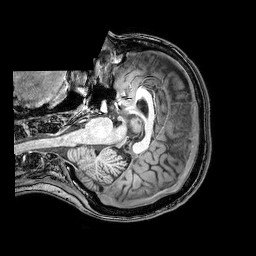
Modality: T1w
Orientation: axial
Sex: female
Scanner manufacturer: philips
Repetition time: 0.008083 s
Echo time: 0.0037 s